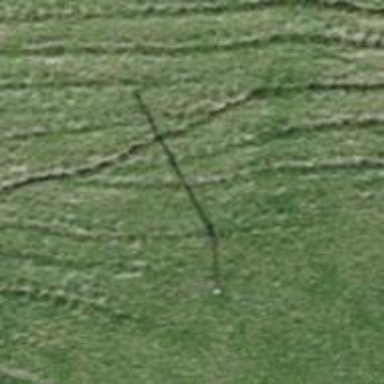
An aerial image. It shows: Power pole.